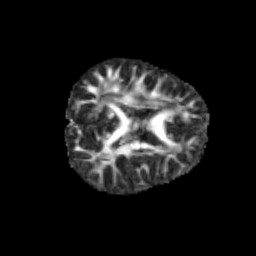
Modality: FA
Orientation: axial
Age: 10
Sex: male
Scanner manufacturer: siemens
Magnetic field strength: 3 T
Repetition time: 3.8 s
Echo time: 0.07 s